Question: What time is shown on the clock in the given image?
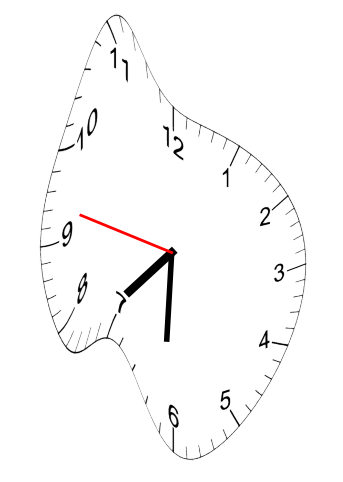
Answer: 07:30:47